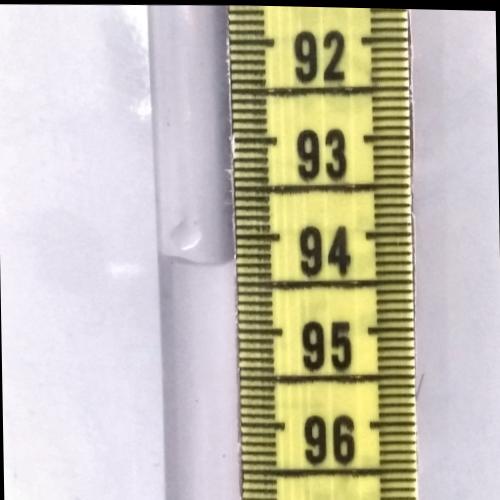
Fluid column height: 94.3 cm